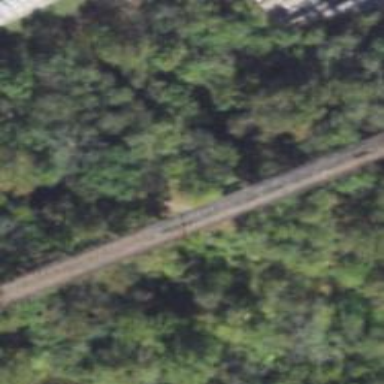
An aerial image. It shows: Abandoned railway bridge.